Question: I'm currently trying to find the distance of a specific point along a 'SplineCurve3' in Three.js. For example...

The above 'SplineCurve3' has been constructed from 4 pre-defined points; a, b, c and d. To find a point along the curve I can use the <URL>.
The problem I have is that I need to find the 't' value of the intermediate points (b and c) that were used to construct the curve.
Effectively, I want to do the reverse of 'getPoint'. I want to pass a point along the path and be given the 't' (distance) from the beginning.
How can I do this? I just can't work it out!
Any and all help is appreciated.
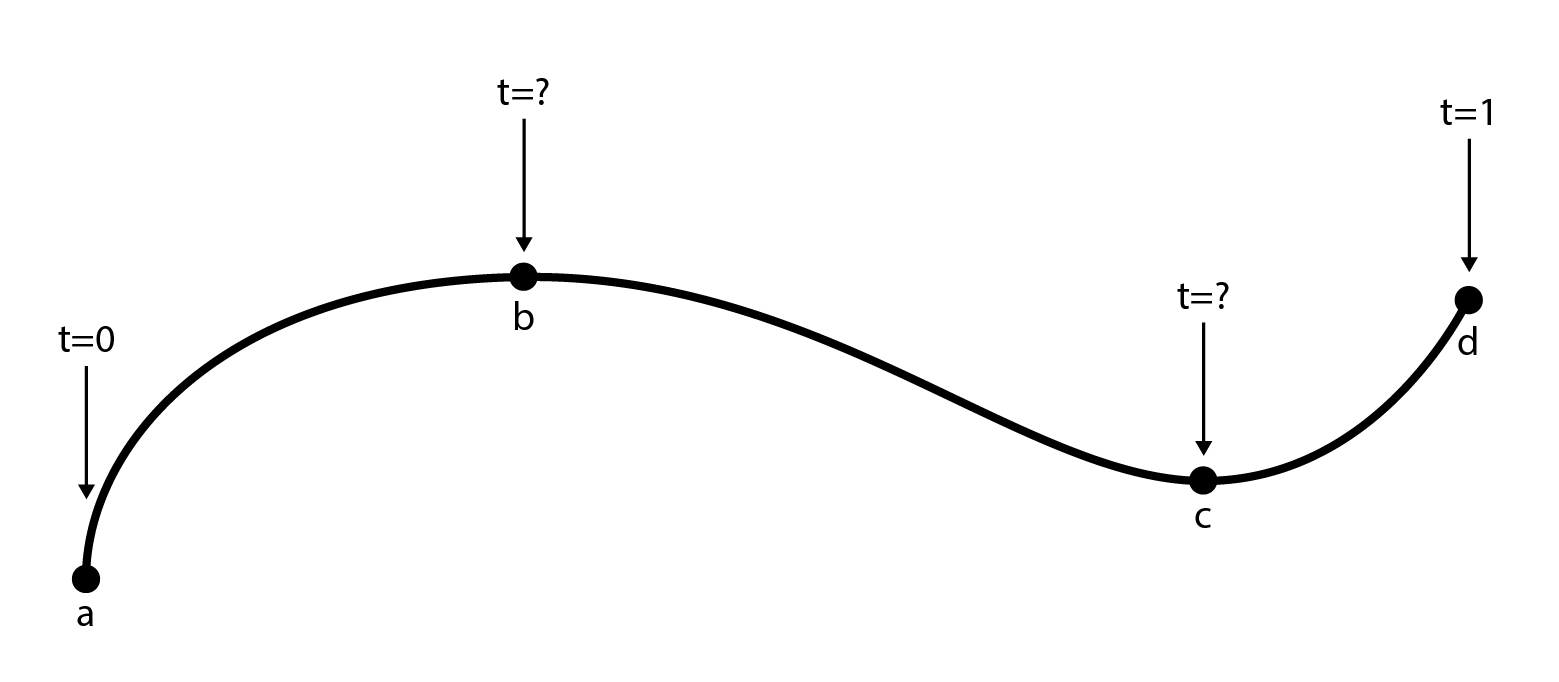
Answer: If my memory serves me correctly, 'SplineCurve3' is a catmull-rom spline, which means the t values at a=0, b=1/3, c=2/3, d=3/3.
This generalized formula as in the source is 't = (point number) / (number of points - 1)'
<URL>